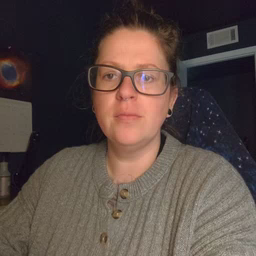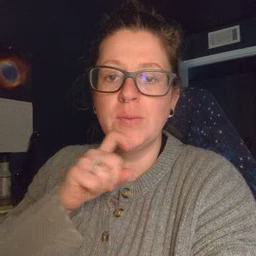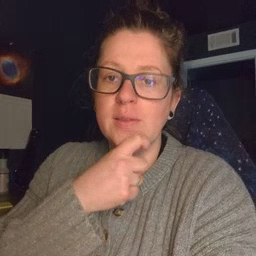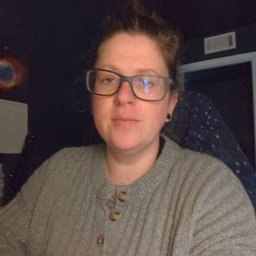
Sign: cereal